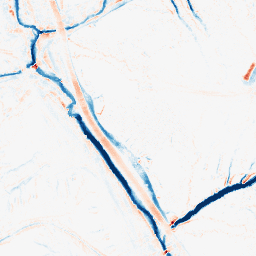
Category: morphological
Decomposition family: tophat_combined
Decomposition parameters: size: 5
Upsampling method: quartic
Upsampling parameters: scale: 8
Upsampling scale: 8